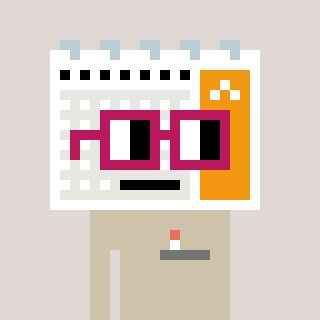
a pixel art character with square dark red glasses, a calendar-shaped head and a bege-colored body on a warm background